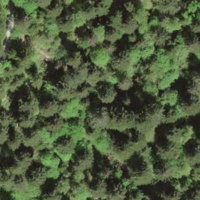
EUNIS habitat code: 43
Species observed at this site:
Cardamine heptaphylla